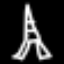
Label: The Eiffel Tower